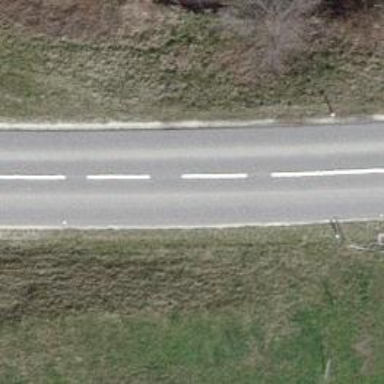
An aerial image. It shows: Secondary road with asphalt surface.